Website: macys
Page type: cart
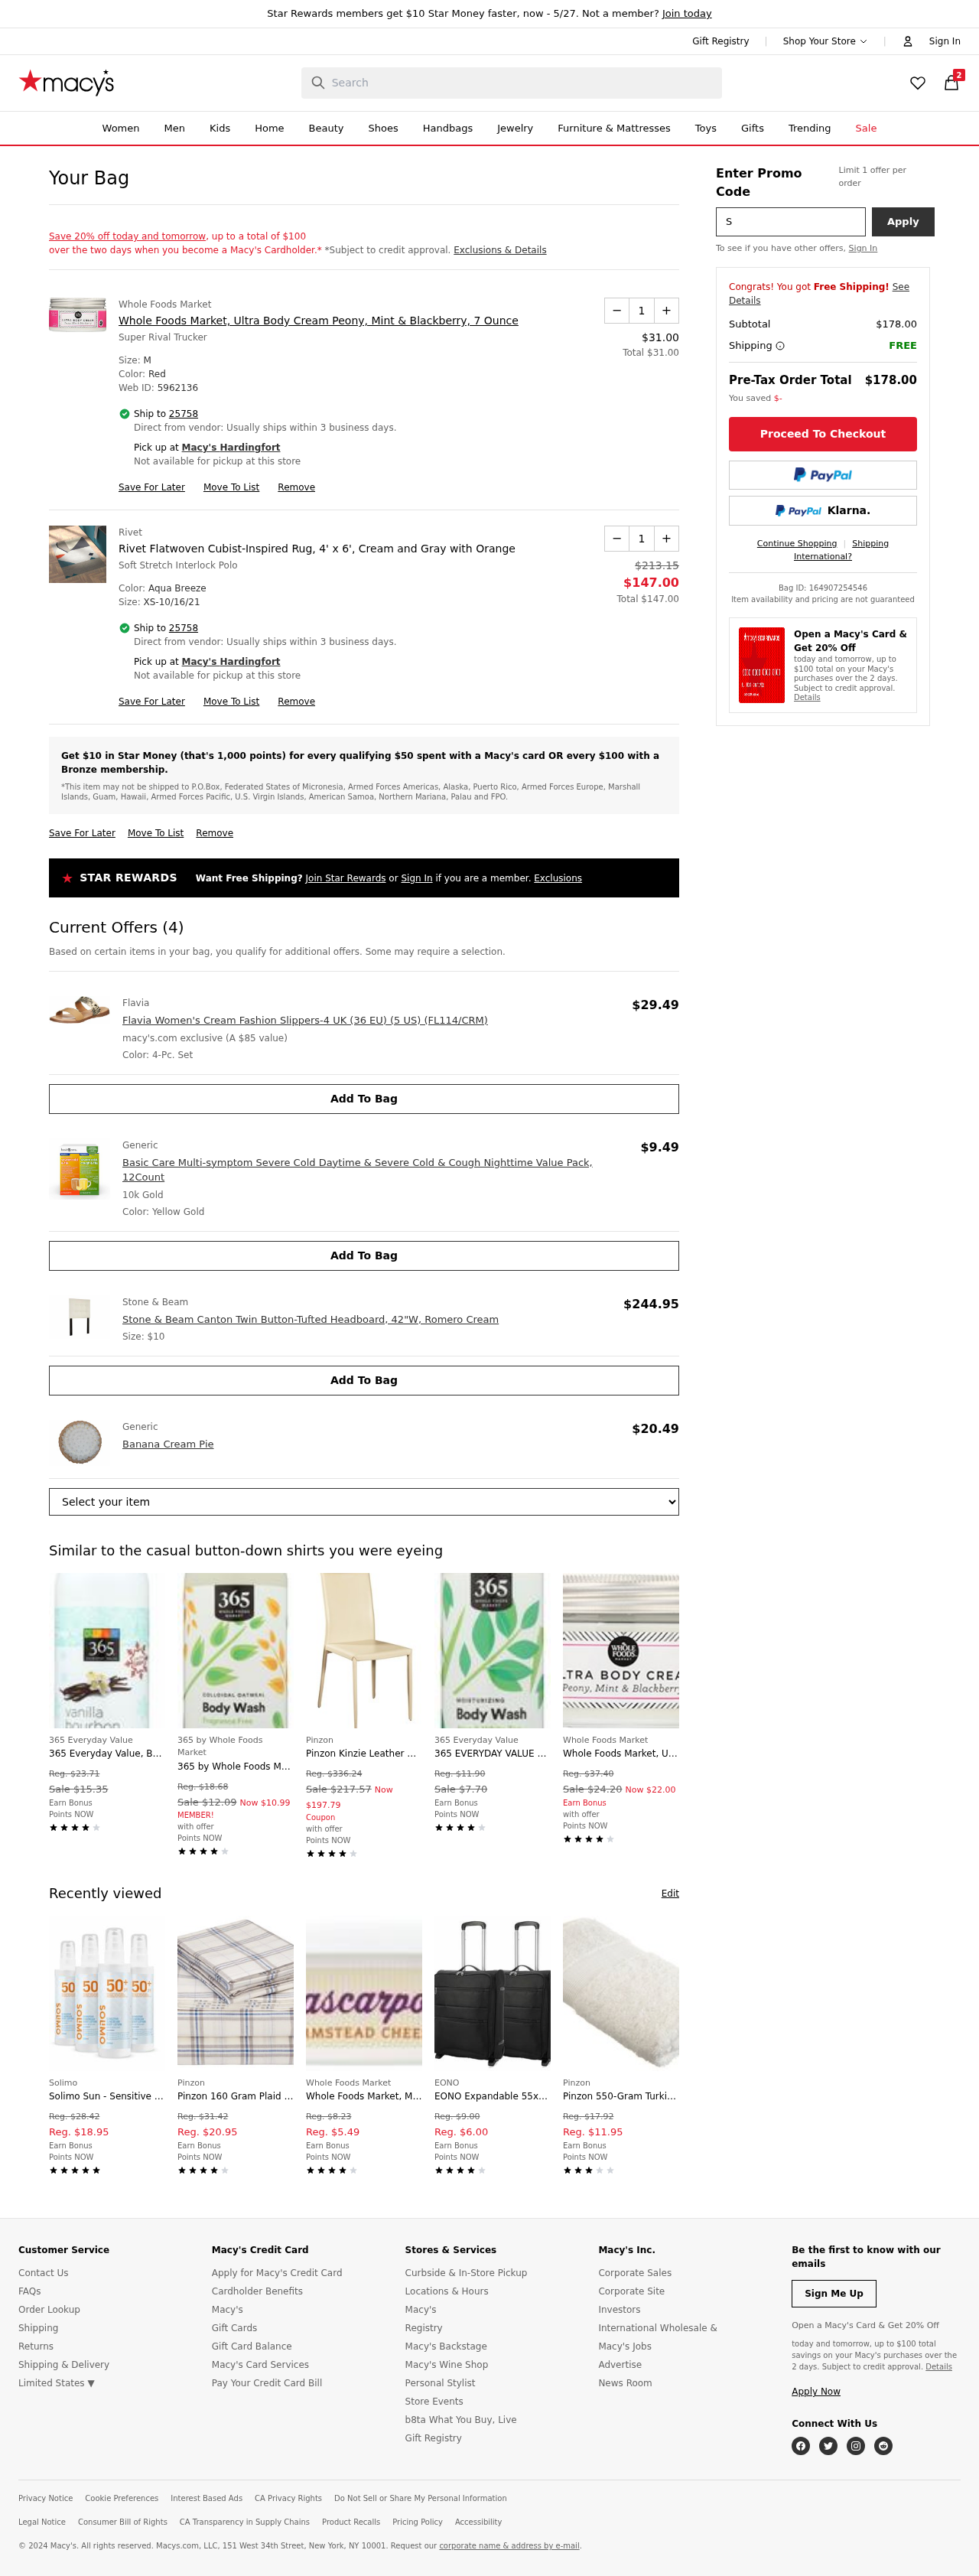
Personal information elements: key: PII_CITY
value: Hardingfort
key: PII_POSTCODE
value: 25758
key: PII_PROMO_CODE
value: SPRING38
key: PII_POSTCODE_FULL
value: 25758
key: PII_POSTCODE_NUMERIC
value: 25758
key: PII_CITY2
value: Hardingfort
Product elements: key: PRODUCT1_BRAND
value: Whole Foods Market
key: PRODUCT1_NAME
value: Whole Foods Market, Ultra Body Cream Peony, Mint & Blackberry, 7 Ounce
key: PRODUCT1_PRICE
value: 31
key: PRODUCT1_QUANTITY
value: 1
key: PRODUCT2_BRAND
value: Rivet
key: PRODUCT2_NAME
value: Rivet Flatwoven Cubist-Inspired Rug, 4' x 6', Cream and Gray with Orange
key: PRODUCT2_PRICE
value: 147
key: PRODUCT2_QUANTITY
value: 1
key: PRODUCT3_BRAND
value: Flavia
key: PRODUCT3_NAME
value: Flavia Women's Cream Fashion Slippers-4 UK (36 EU) (5 US) (FL114/CRM)
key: PRODUCT3_PRICE
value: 29.49
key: PRODUCT4_BRAND
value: Generic
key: PRODUCT4_NAME
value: Basic Care Multi-symptom Severe Cold Daytime & Severe Cold & Cough Nighttime Value Pack, 12Count
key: PRODUCT4_PRICE
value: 9.49
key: PRODUCT5_BRAND
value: Stone & Beam
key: PRODUCT5_NAME
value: Stone & Beam Canton Twin Button-Tufted Headboard, 42"W, Romero Cream
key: PRODUCT5_PRICE
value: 244.95
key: PRODUCT6_BRAND
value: Generic
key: PRODUCT6_NAME
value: Banana Cream Pie
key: PRODUCT6_PRICE
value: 20.49
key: PRODUCT1_TOTAL
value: Total $31.00
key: PRODUCT2_ORIGINAL_PRICE
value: $213.15
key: PRODUCT2_TOTAL
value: Total $147.00
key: PRODUCT7_BRAND
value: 365 Everyday Value
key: PRODUCT7_NAME
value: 365 Everyday Value, Body Lotion, Vanilla Bourbon, Maximum Moisture, 8 fl oz
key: PRODUCT7_ORIGINAL_PRICE
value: Reg. $23.71
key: PRODUCT7_SALE_PRICE
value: Sale $15.35
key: PRODUCT8_BRAND
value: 365 by Whole Foods Market
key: PRODUCT8_NAME
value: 365 by Whole Foods Market, Colloidal Body Wash, Fragrance Free, 32 Fl Oz
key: PRODUCT8_ORIGINAL_PRICE
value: Reg. $18.68
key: PRODUCT8_SALE_PRICE
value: Sale $12.09
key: PRODUCT8_PRICE
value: Now $10.99
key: PRODUCT9_BRAND
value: Pinzon
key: PRODUCT9_NAME
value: Pinzon Kinzie Leather Dining Chair, Cream
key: PRODUCT9_ORIGINAL_PRICE
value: Reg. $336.24
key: PRODUCT9_SALE_PRICE
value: Sale $217.57
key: PRODUCT9_PRICE
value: Now $197.79
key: PRODUCT10_BRAND
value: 365 Everyday Value
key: PRODUCT10_NAME
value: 365 EVERYDAY VALUE Aloe & White Tea Moisturizing Body Wash, 16 FZ
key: PRODUCT10_ORIGINAL_PRICE
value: Reg. $11.90
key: PRODUCT10_SALE_PRICE
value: Sale $7.70
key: PRODUCT11_BRAND
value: Whole Foods Market
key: PRODUCT11_NAME
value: Whole Foods Market, Ultra Body Cream Peony, Mint & Blackberry, 7 oz
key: PRODUCT11_ORIGINAL_PRICE
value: Reg. $37.40
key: PRODUCT11_SALE_PRICE
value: Sale $24.20
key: PRODUCT11_PRICE
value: Now $22.00
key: PRODUCT12_BRAND
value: Solimo
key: PRODUCT12_NAME
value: Solimo Sun - Sensitive Suncream Body Lotion SPF 50+ (4x 200ml)
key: PRODUCT12_ORIGINAL_PRICE
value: Reg. $28.42
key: PRODUCT12_PRICE
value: Reg. $18.95
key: PRODUCT13_BRAND
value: Pinzon
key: PRODUCT13_NAME
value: Pinzon 160 Gram Plaid Flannel Cotton Bed Sheet Set, Full, Cream / Blue Stripe Plaid
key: PRODUCT13_ORIGINAL_PRICE
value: Reg. $31.42
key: PRODUCT13_PRICE
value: Reg. $20.95
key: PRODUCT14_BRAND
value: Whole Foods Market
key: PRODUCT14_NAME
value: Whole Foods Market, Mascarpone, Farmstead Cheese, 8 oz
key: PRODUCT14_ORIGINAL_PRICE
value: Reg. $8.23
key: PRODUCT14_PRICE
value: Reg. $5.49
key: PRODUCT15_BRAND
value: EONO
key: PRODUCT15_NAME
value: EONO Expandable 55x40x20cm to 55x40x23cm Lightweight Carry On Hand Cabin Luggage Suitcase with 2 Whe
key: PRODUCT15_ORIGINAL_PRICE
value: Reg. $9.00
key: PRODUCT15_PRICE
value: Reg. $6.00
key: PRODUCT16_BRAND
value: Pinzon
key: PRODUCT16_NAME
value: Pinzon 550-Gram Turkish Cotton Hand Towel, Cream
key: PRODUCT16_ORIGINAL_PRICE
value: Reg. $17.92
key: PRODUCT16_PRICE
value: Reg. $11.95
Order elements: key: ORDER_NUM_ITEMS
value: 2
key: ORDER_SUBTOTAL
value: $178.00
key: ORDER_SUBTOTAL2
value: $178.00
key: ORDER_ID
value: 164907254546
Search elements: key: HEADER_SEARCH
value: Search